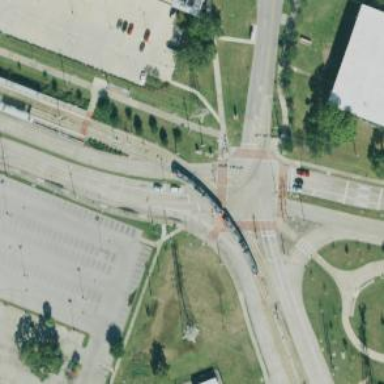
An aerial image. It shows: Railway crossing.